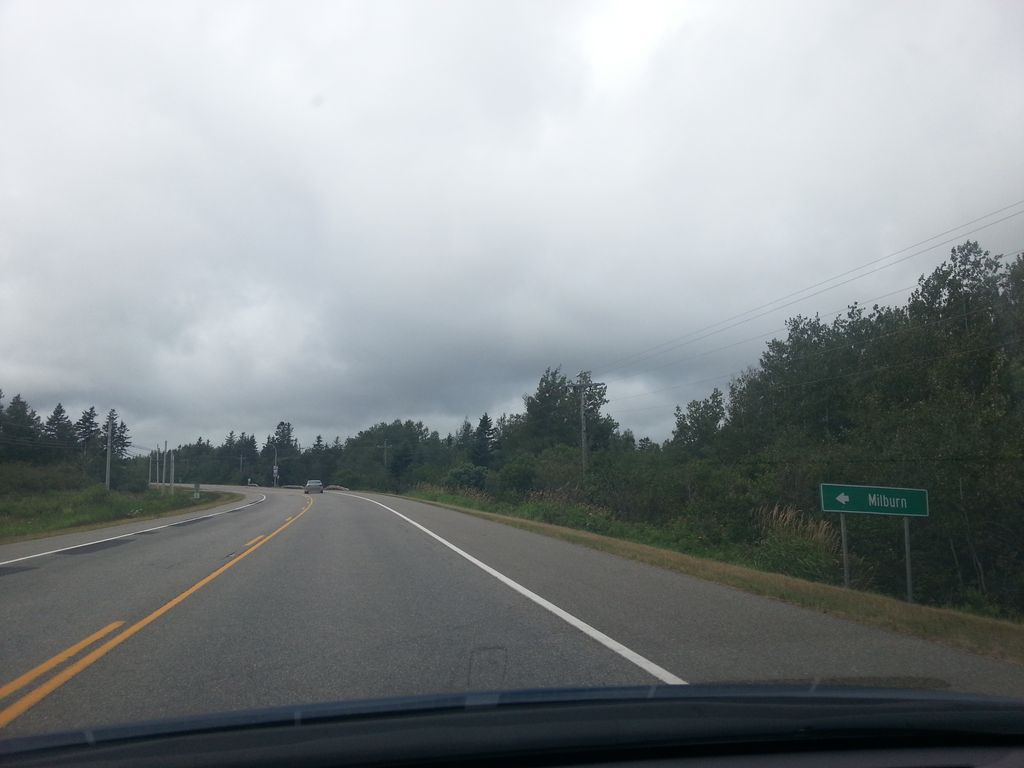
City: charlottetown